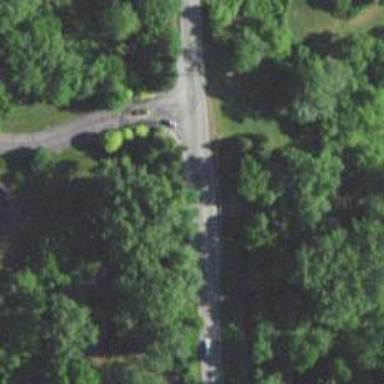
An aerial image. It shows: Residential road with bridge.